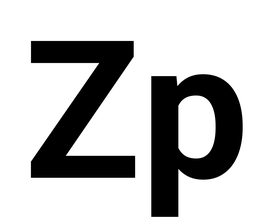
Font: Roboto_Bold